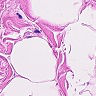
Metastatic tissue present: no